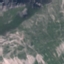
Label: HerbaceousVegetation